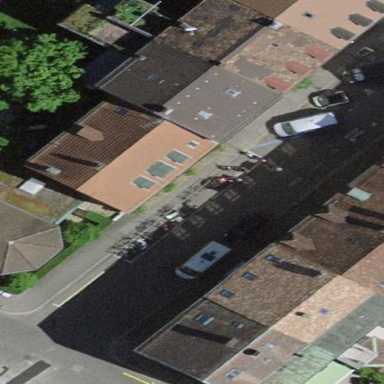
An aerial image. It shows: Bicycle parking area with stands.